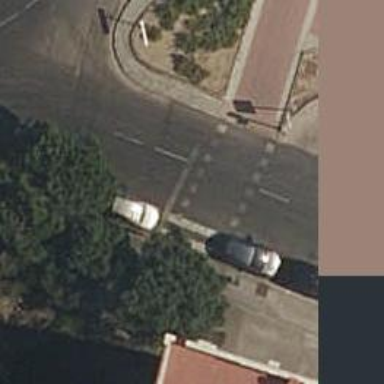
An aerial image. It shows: Crossing equipped with traffic signals. It is zebra crossing.